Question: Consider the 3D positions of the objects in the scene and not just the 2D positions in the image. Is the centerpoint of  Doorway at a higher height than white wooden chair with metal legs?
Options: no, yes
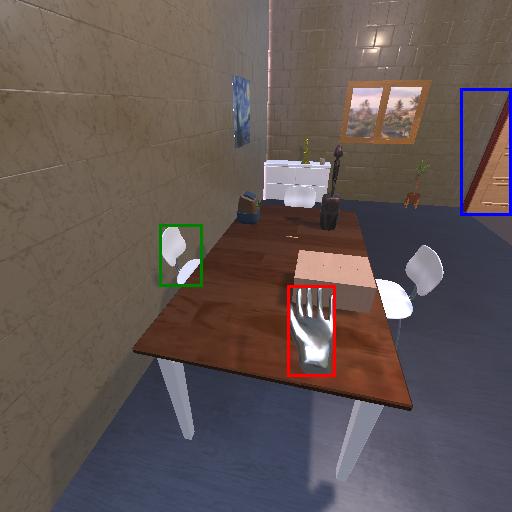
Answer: no